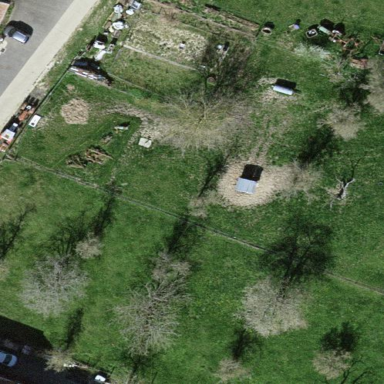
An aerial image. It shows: Orchard.